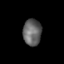
Tissue: skin
Cell type: Epithelial cells
Senescence score: 0.2543
Nuclear area (px): 477
Mean DAPI intensity: 100.472